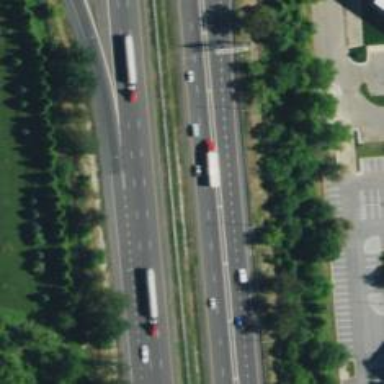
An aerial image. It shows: Motorway junction.